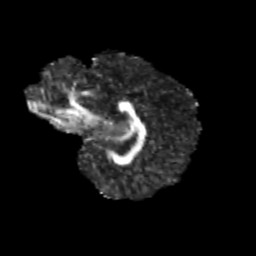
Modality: FA
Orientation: sagittal
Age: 14
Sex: female
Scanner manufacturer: siemens
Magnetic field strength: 3 T
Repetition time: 3.8 s
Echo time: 0.07 s